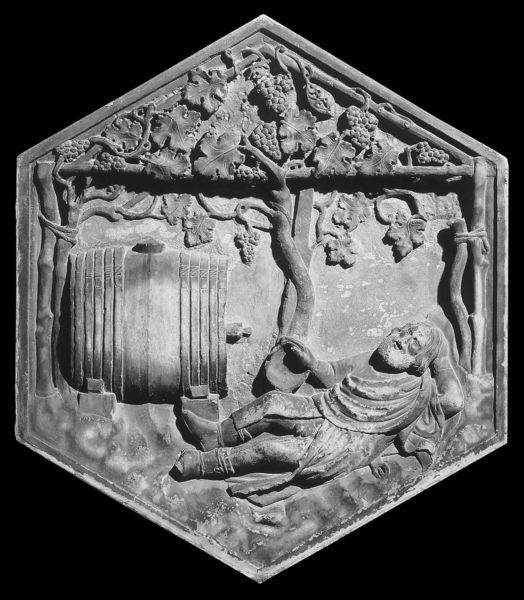
Titel: Reliefs vom Campanile des Domes in Florenz
Künstler: Andrea Pisano
Institution: Florenz, Museo dell’Opera del Duomo
Schlagwörter: baum, blätter, mann, schlaf, äste, hut, alkohol, bart, betrunken, trinken, mensch, stein, ast, krug, ranken, trauben, beine, relief, liegen, schlafen, wein, fass, kachel, fries, hahn, trinker, traube, weinblätter, rebe, reben, weinrebe, weinstock, sechseck, tonne, weinreben, seckseck, jesse, meiseln, weinreb, betrunke, wenfass